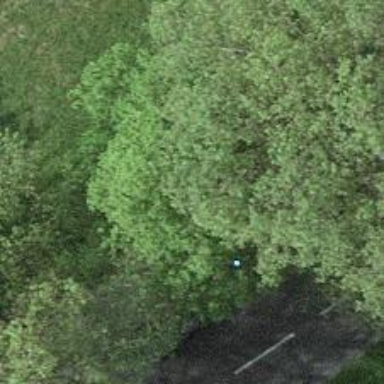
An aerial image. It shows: Tree-lined avenue.